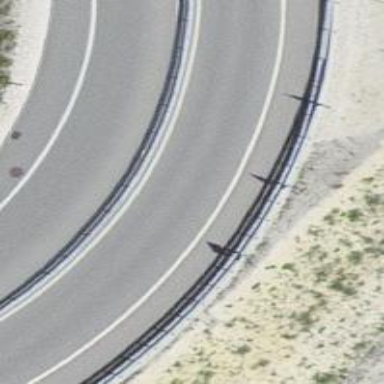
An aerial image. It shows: Trunk link highway.